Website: apple-inc
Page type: cart
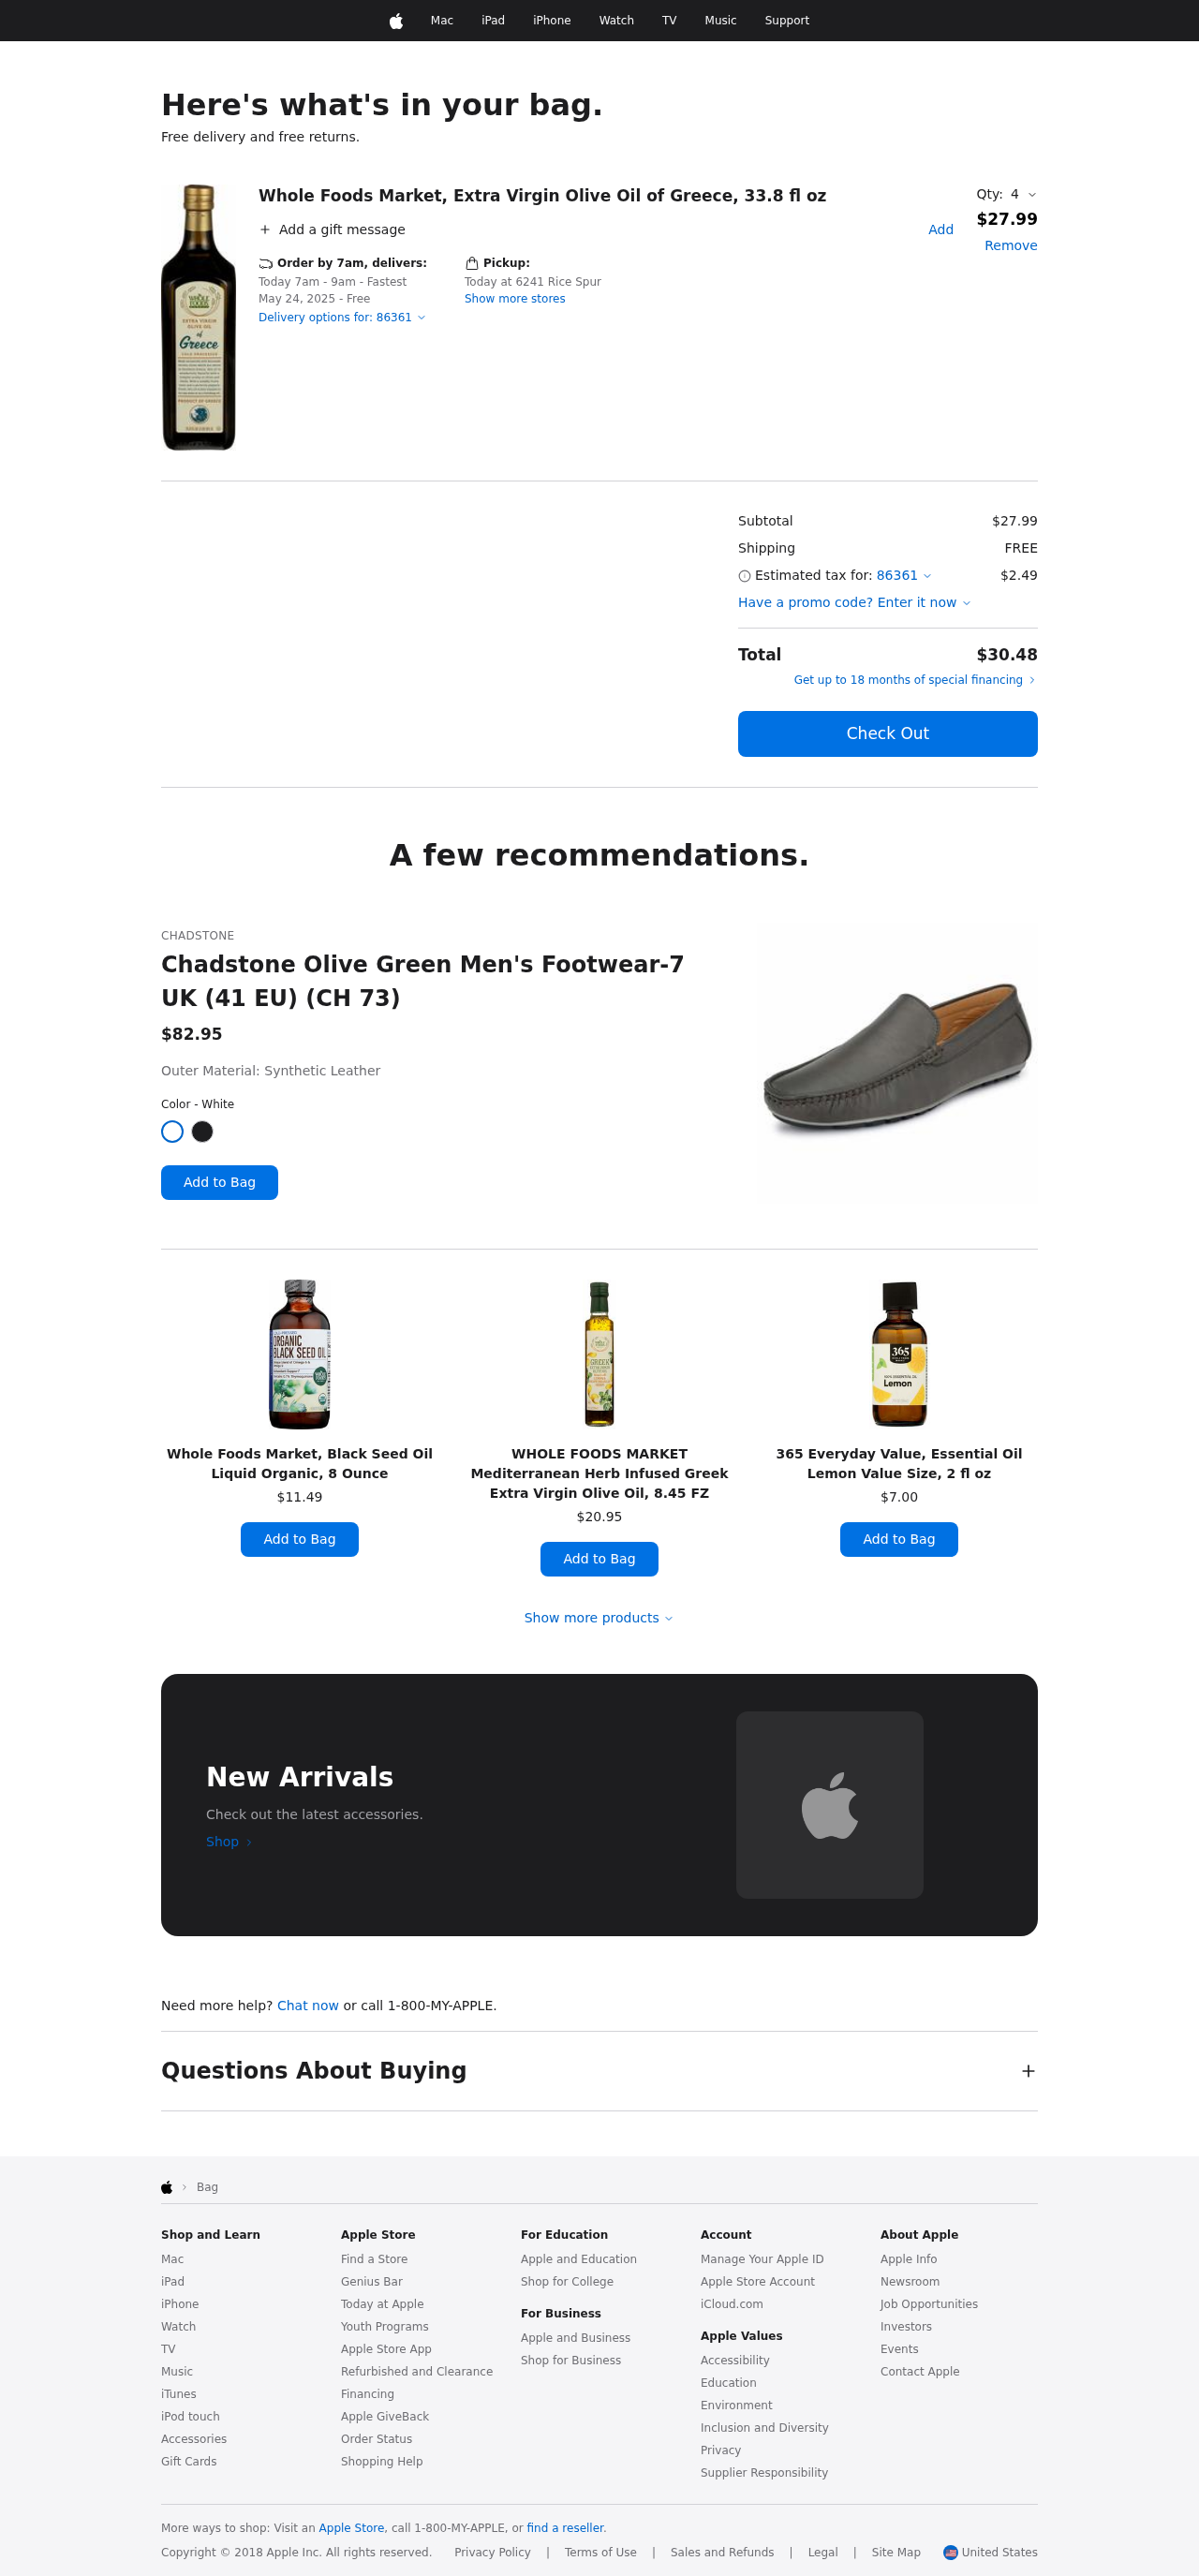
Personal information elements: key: PII_LOCATION1_STREET
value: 6241 Rice Spur
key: PII_POSTCODE
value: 86361
Product elements: key: PRODUCT1_NAME
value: Whole Foods Market, Extra Virgin Olive Oil of Greece, 33.8 fl oz
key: PRODUCT1_PRICE
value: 27.99
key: PRODUCT1_QUANTITY
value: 4
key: PRODUCT2_BRAND
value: Chadstone
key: PRODUCT2_DESC
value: Outer Material: Synthetic Leather
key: PRODUCT2_NAME
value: Chadstone Olive Green Men's Footwear-7 UK (41 EU) (CH 73)
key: PRODUCT2_PRICE
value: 82.95
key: PRODUCT3_NAME
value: Whole Foods Market, Black Seed Oil Liquid Organic, 8 Ounce
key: PRODUCT3_PRICE
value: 11.49
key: PRODUCT4_NAME
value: WHOLE FOODS MARKET Mediterranean Herb Infused Greek Extra Virgin Olive Oil, 8.45 FZ
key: PRODUCT4_PRICE
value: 20.95
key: PRODUCT5_NAME
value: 365 Everyday Value, Essential Oil Lemon Value Size, 2 fl oz
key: PRODUCT5_PRICE
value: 7
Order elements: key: ORDER_SHIPPING_DATE
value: Today 7am - 9am
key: ORDER_DELIVERY_DATE
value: May 24, 2025
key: ORDER_SUBTOTAL
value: $27.99
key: ORDER_SHIPPING_COST
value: FREE
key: ORDER_TAX
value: $2.49
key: ORDER_TOTAL
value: $30.48